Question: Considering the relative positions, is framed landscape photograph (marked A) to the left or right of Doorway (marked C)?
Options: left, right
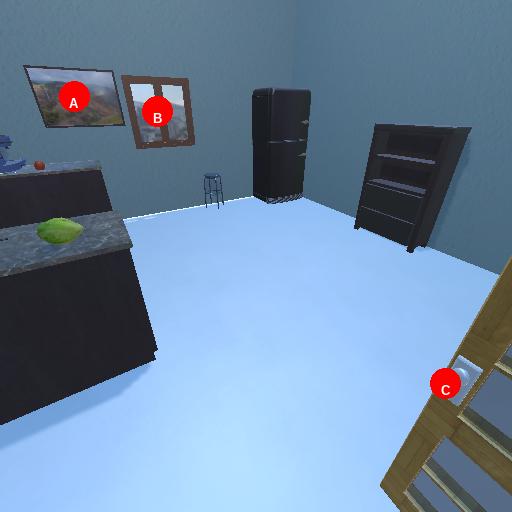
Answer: left